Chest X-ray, PA view. Patient: 30 years old, sex F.
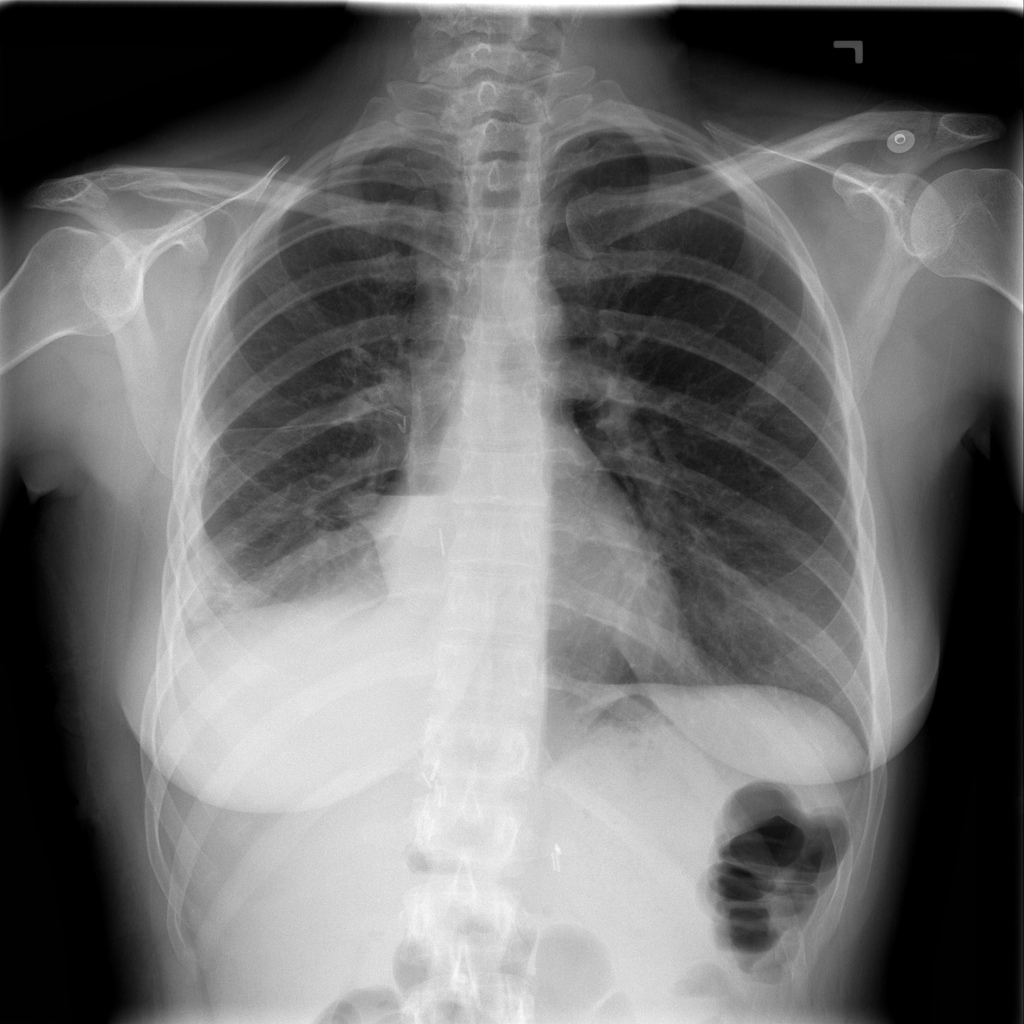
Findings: Pneumothorax